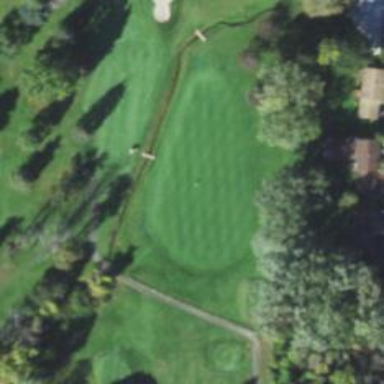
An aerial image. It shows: Path used for both walking and golf.